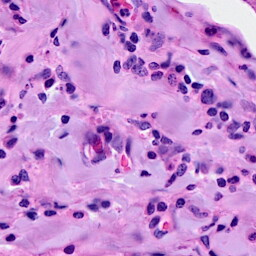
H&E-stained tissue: Breast